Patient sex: M
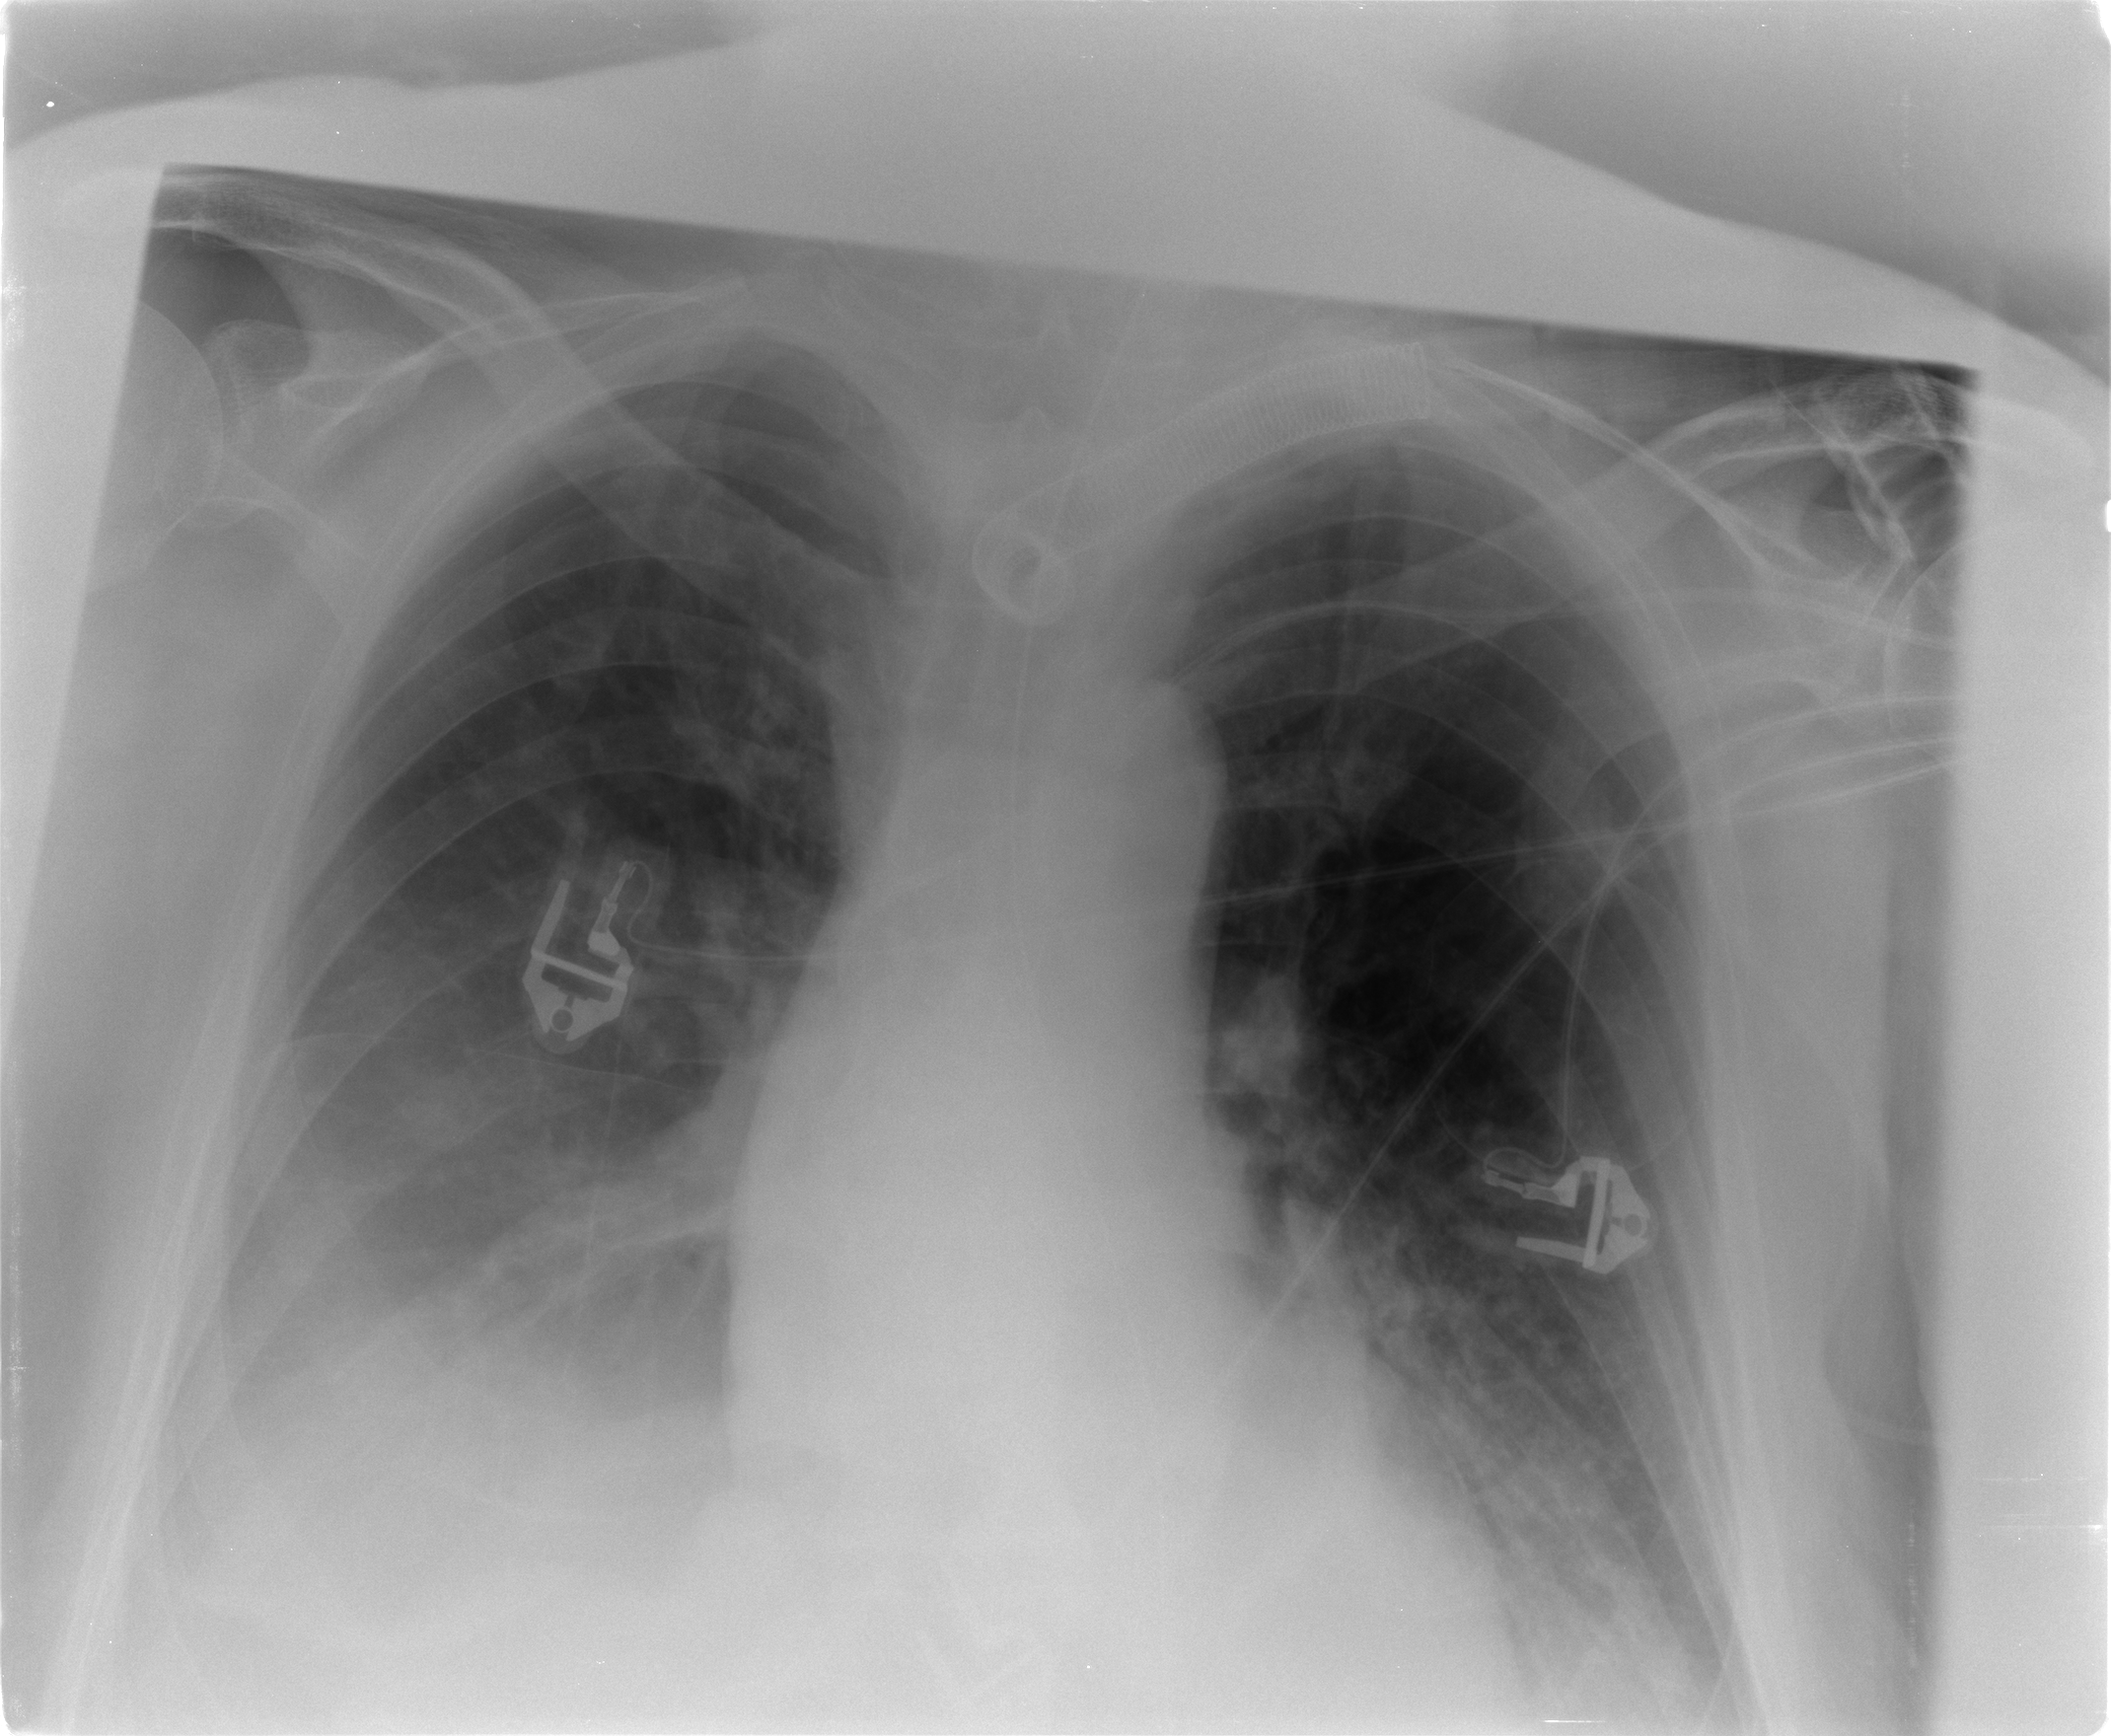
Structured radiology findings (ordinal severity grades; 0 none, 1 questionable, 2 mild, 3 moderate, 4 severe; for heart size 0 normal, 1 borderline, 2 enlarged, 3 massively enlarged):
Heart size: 0
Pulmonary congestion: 0
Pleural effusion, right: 3
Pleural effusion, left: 1
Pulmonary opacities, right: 0
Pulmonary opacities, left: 2
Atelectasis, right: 2
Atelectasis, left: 1